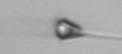
Label: Asterionellopsis_glacialis